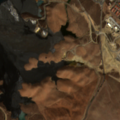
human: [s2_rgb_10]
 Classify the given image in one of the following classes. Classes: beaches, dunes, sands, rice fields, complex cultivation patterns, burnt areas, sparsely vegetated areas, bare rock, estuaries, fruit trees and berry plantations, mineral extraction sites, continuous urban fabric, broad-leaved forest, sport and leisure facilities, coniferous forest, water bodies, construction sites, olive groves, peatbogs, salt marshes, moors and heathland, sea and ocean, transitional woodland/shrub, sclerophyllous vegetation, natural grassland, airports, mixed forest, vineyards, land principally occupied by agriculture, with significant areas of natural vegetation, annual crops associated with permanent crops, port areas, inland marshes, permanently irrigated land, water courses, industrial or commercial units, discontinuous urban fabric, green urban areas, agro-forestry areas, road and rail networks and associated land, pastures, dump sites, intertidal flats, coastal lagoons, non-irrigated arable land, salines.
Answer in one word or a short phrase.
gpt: continuous urban fabric, discontinuous urban fabric, dump sites, non-irrigated arable land, water bodies